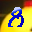
Label: 8